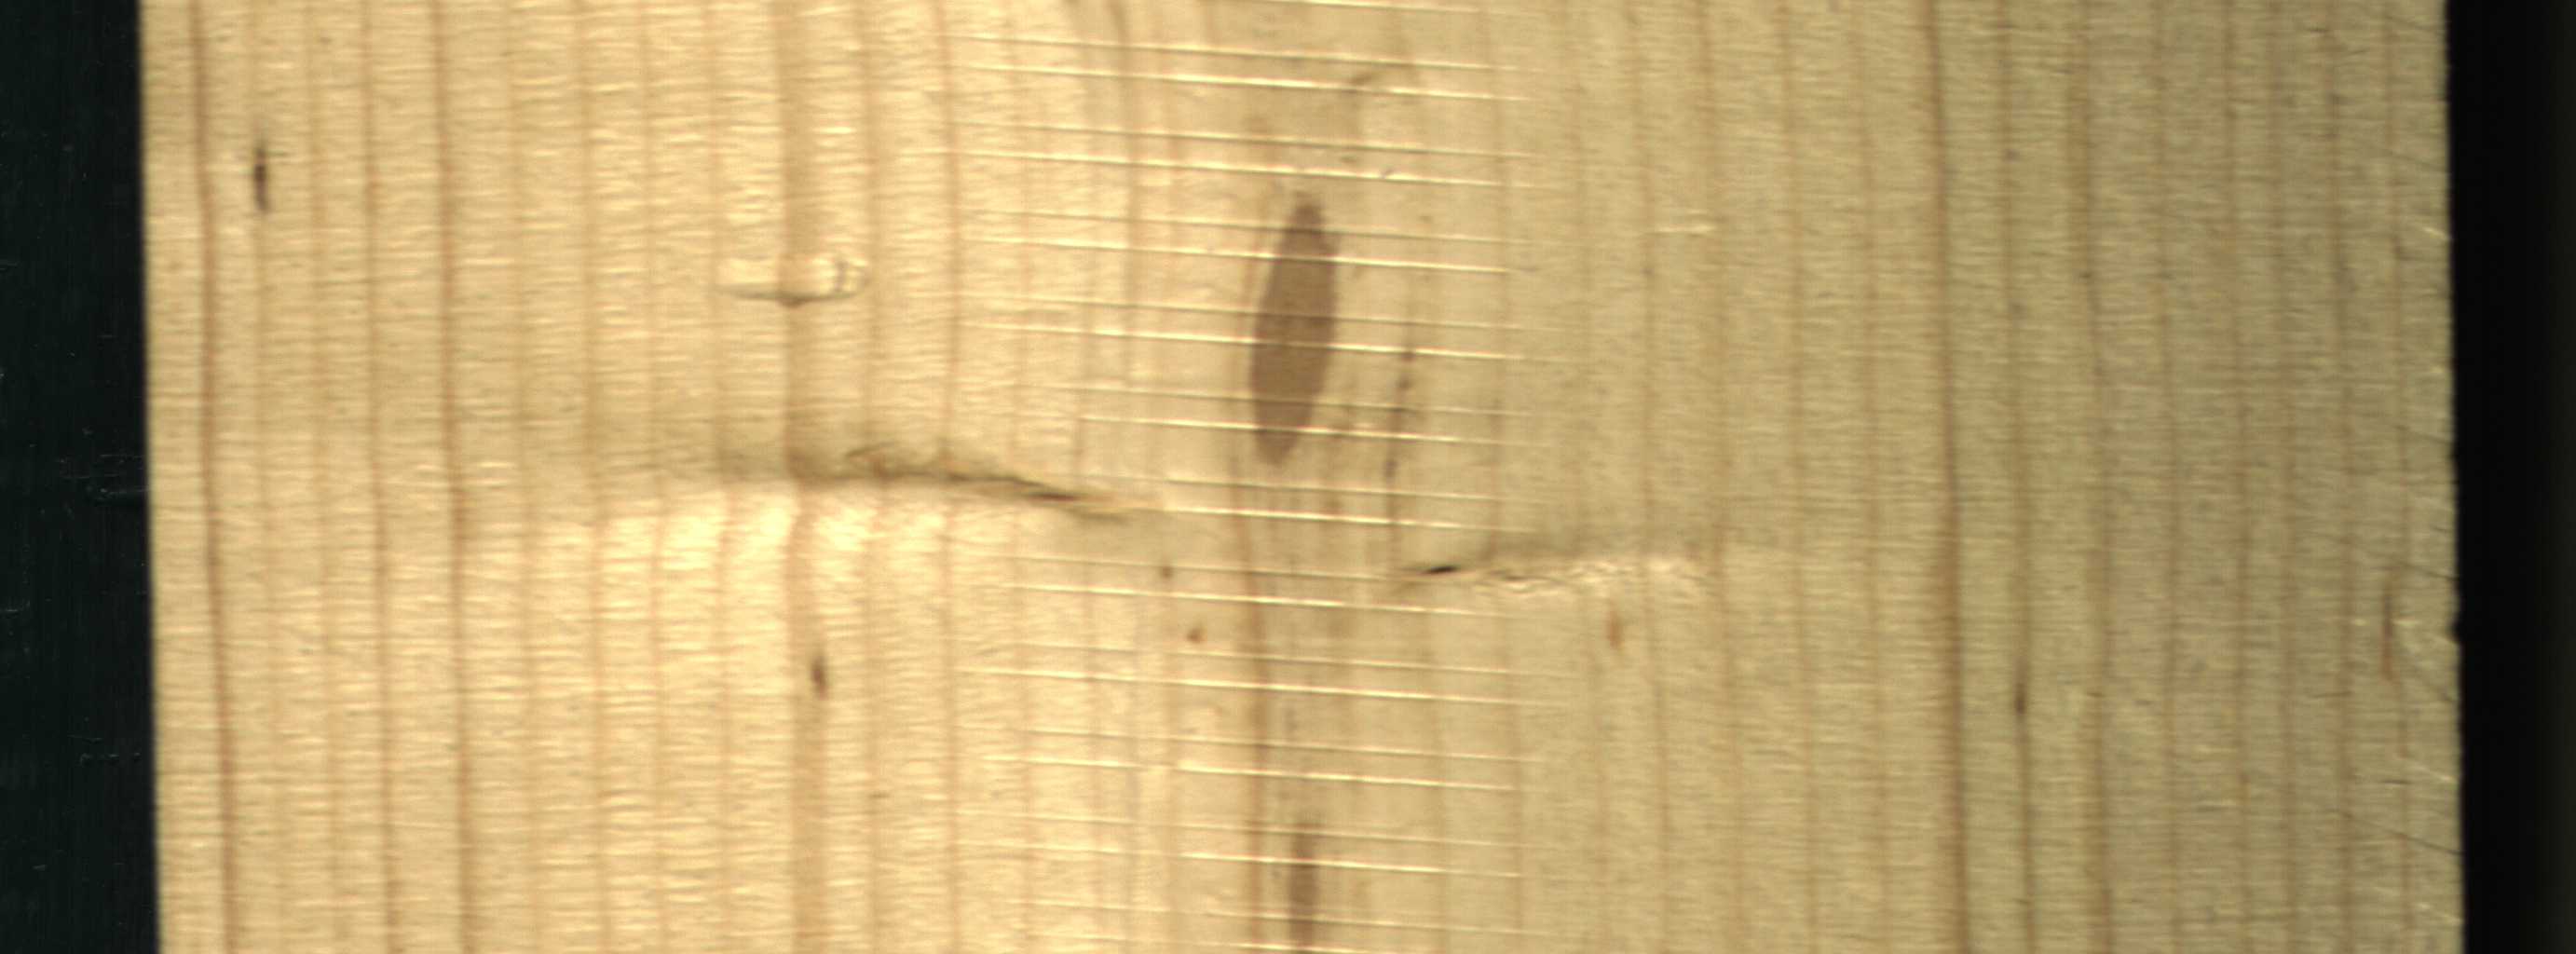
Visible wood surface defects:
Marrow
Marrow
Live_Knot
Live_Knot